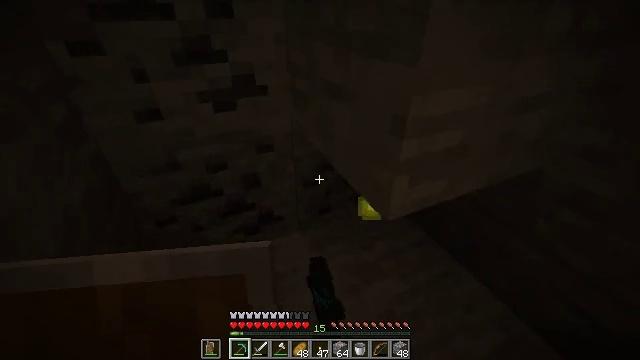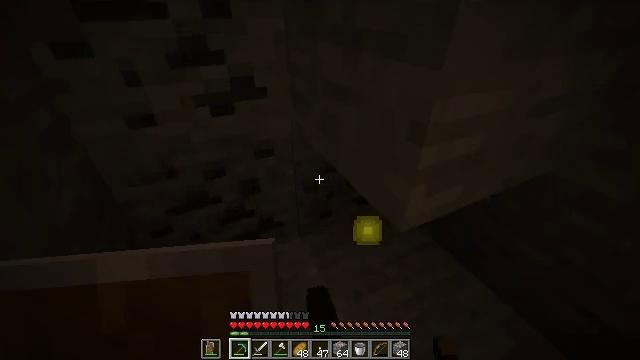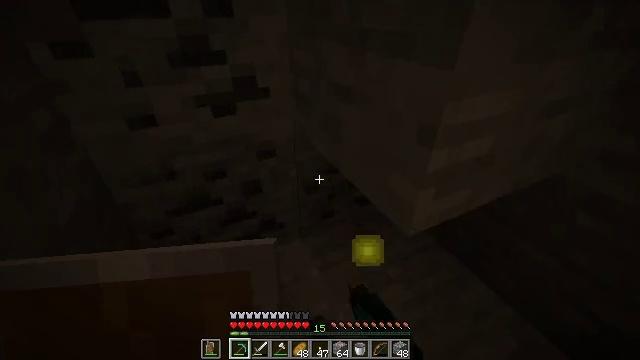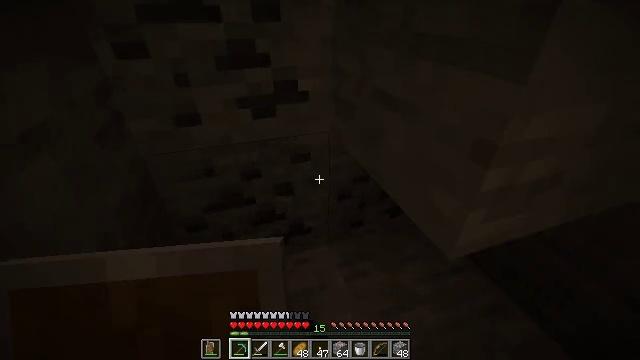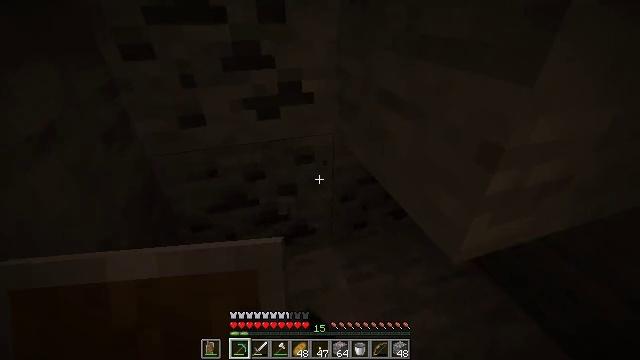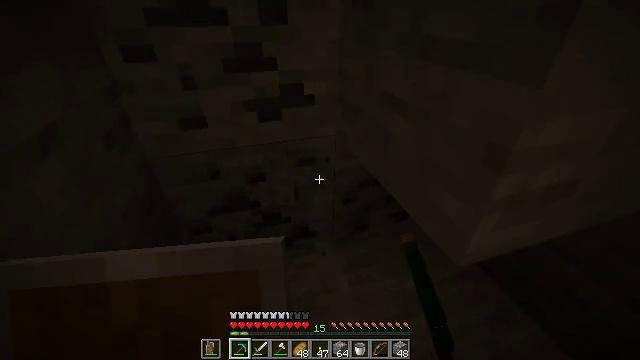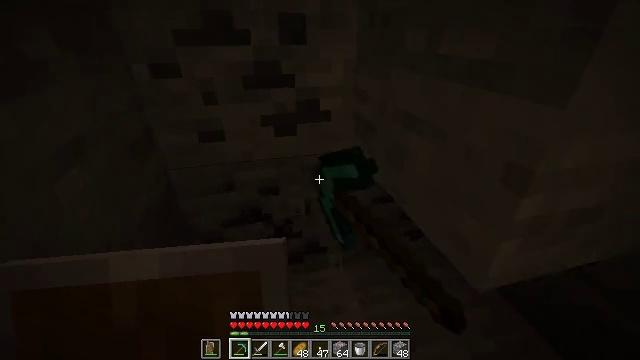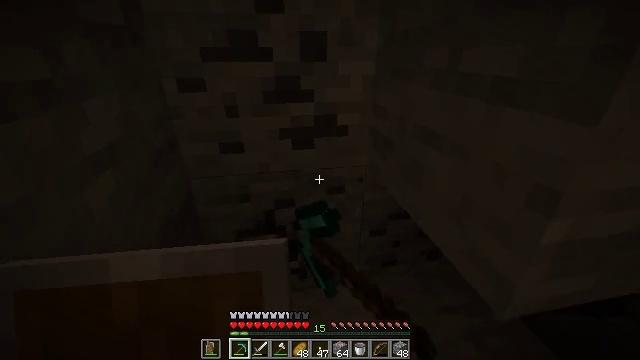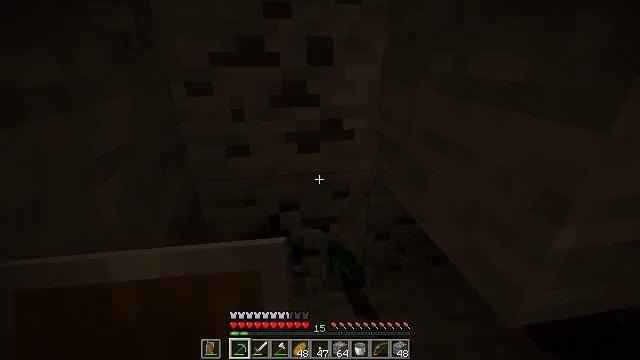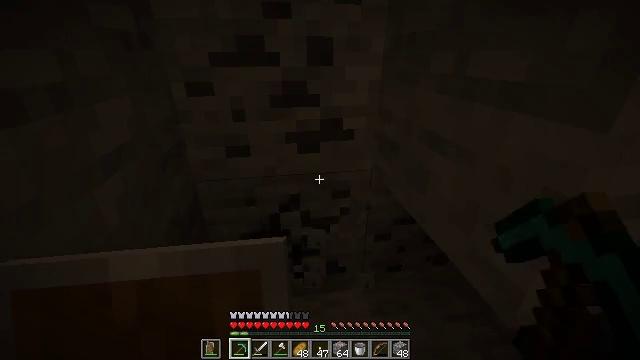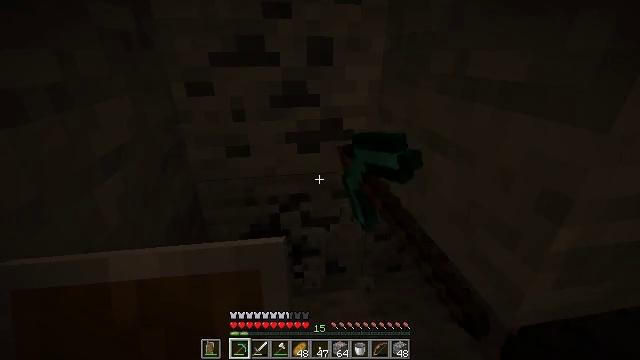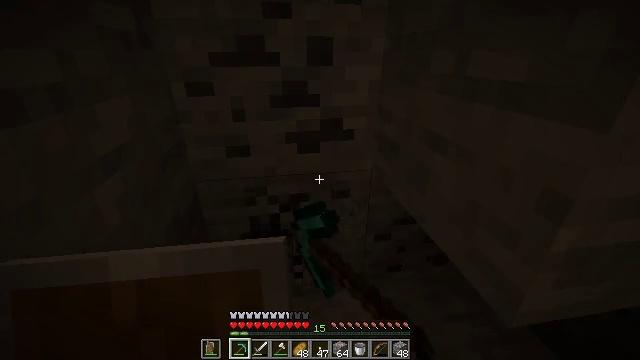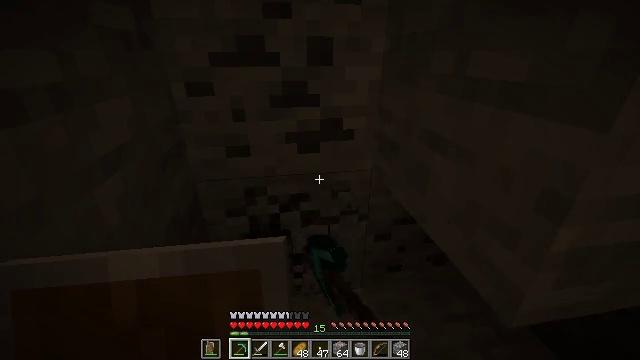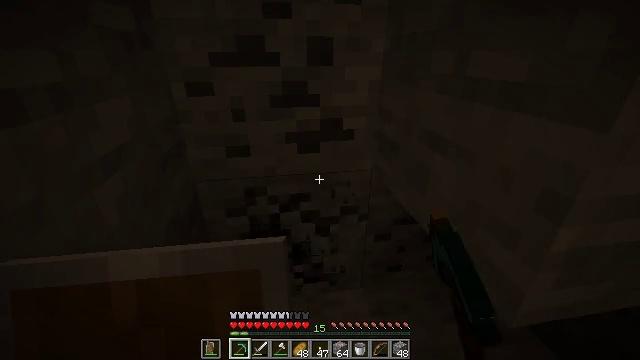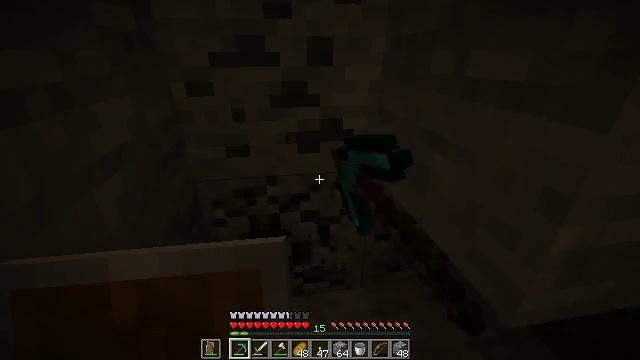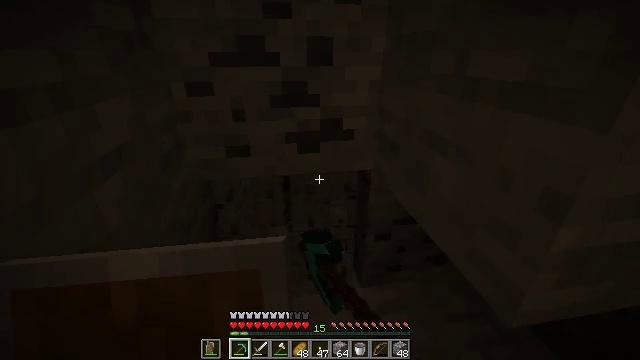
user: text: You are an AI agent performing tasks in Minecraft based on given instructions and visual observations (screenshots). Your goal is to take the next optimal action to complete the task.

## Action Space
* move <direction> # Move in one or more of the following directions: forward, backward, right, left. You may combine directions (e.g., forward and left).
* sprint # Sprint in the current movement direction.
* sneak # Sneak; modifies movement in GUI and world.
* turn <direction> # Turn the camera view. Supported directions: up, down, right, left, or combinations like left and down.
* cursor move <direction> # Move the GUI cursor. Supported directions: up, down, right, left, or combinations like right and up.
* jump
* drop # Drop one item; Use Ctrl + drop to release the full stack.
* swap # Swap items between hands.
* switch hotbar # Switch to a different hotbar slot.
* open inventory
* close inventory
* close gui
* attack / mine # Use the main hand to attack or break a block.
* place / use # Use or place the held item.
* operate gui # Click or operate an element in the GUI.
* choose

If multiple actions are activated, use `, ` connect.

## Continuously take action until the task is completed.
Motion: motion action
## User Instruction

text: Find and mine the coal ore.
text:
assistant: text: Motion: turn right, attack / mine
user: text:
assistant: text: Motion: attack / mine
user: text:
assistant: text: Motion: turn left, attack / mine
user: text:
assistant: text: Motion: attack / mine
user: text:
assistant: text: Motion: attack / mine
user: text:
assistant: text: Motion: turn left and up, attack / mine
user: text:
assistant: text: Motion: turn left and up, attack / mine
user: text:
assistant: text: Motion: turn left, attack / mine
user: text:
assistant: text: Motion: attack / mine
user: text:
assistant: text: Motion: attack / mine
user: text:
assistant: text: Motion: attack / mine
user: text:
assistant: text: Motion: attack / mine
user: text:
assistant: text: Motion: attack / mine
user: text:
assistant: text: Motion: attack / mine
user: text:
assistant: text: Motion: attack / mine
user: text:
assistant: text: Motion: attack / mine
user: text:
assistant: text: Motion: attack / mine
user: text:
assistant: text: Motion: attack / mine
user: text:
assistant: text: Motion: turn right and down, attack / mine
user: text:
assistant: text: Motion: turn right and down, attack / mine
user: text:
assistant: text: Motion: turn right, attack / mine
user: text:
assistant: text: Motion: attack / mine
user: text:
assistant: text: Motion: attack / mine
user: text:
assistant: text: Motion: attack / mine
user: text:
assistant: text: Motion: attack / mine
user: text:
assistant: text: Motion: attack / mine
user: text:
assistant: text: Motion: attack / mine
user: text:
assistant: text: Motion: attack / mine
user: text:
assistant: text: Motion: attack / mine
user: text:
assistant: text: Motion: attack / mine